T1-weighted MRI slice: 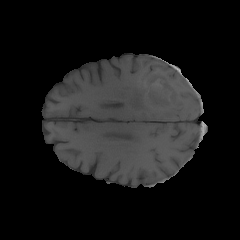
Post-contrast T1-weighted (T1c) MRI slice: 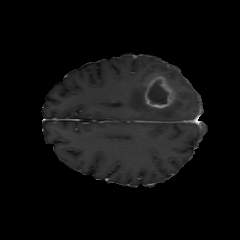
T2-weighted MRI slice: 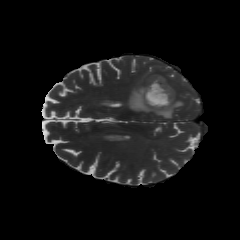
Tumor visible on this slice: yes